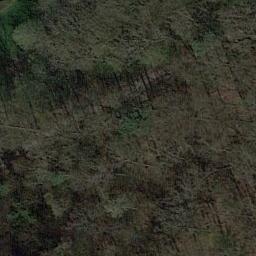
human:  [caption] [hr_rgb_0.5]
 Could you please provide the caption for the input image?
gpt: This is a dense forest, And the dark green trees are laigh .

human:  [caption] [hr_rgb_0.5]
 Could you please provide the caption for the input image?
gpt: The forest has a lot of evenly distributed sage green trees and a road goes through the forest .

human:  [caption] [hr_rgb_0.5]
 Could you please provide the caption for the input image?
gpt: The forest is on the bare land .

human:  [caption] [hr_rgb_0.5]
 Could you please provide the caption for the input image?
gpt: Many withered trees are in a forest .

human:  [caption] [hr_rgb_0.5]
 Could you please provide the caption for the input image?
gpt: A sparse forest with some withered trees .